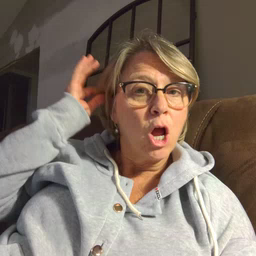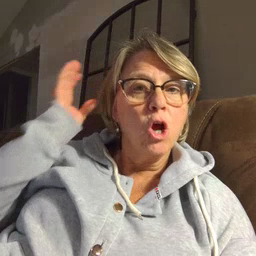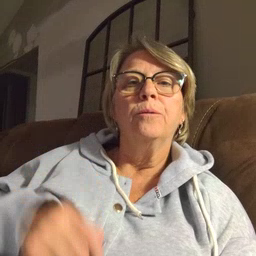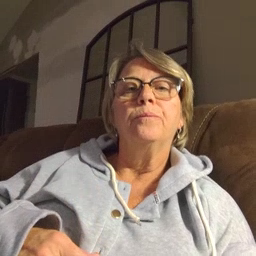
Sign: hair